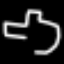
Label: octagon